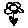
Label: flower